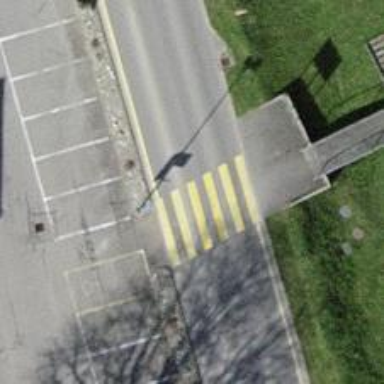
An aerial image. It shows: Kerb serving as barrier.